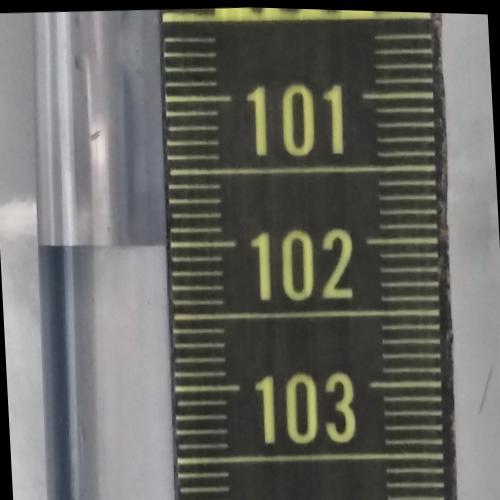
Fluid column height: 102.0 cm